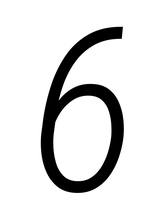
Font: Roboto-Italic_Condensed_Light_Italic